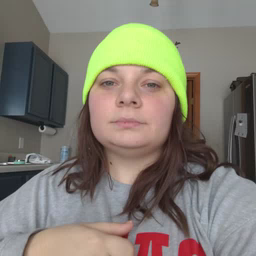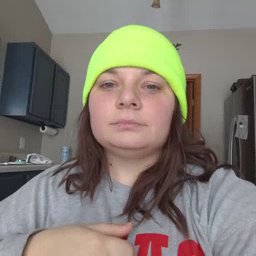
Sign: orange